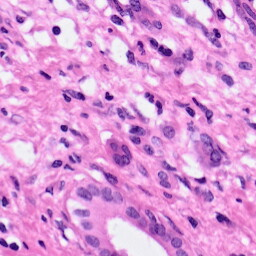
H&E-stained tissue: Pancreatic